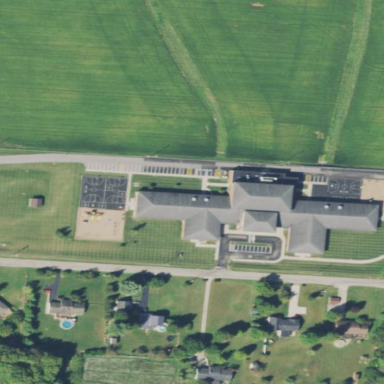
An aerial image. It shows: School.